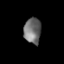
Tissue: lung
Cell type: Others
Senescence score: 0.1998
Nuclear area (px): 432
Mean DAPI intensity: 111.664